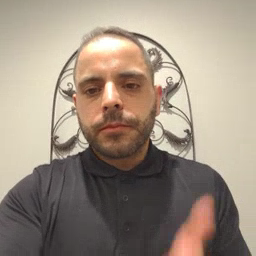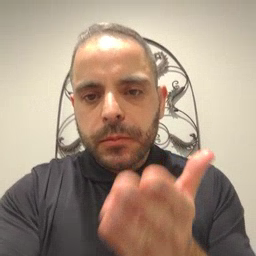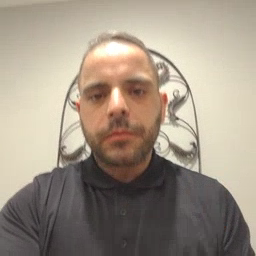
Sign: boat